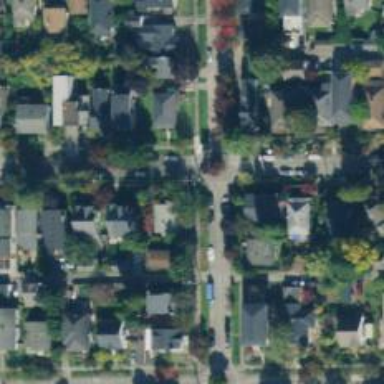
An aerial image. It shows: Residential road with separate sidewalk.